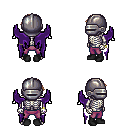
a pixel art fantasy rpg character, male body template, skeleton, purple wings, magenta pants, light blonde long mohawk hairstyle, metal helm, bracelets, black shoes, four views (front, back, left, right), 2x2 character sprite sheet, small pixel art, hard edges, no anti-aliasing